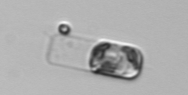
Label: Guinardia_delicatula